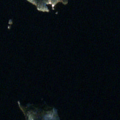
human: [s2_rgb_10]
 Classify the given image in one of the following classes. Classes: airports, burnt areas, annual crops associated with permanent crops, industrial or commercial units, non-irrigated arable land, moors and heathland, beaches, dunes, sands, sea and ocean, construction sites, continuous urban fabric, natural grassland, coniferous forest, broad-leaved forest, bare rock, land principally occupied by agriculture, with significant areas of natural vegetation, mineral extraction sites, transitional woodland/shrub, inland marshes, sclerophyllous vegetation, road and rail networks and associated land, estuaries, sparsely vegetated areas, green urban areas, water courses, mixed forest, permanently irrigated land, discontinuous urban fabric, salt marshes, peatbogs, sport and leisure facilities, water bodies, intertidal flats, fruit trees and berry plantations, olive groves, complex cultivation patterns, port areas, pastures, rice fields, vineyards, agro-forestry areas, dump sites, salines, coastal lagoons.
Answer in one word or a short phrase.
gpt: water bodies